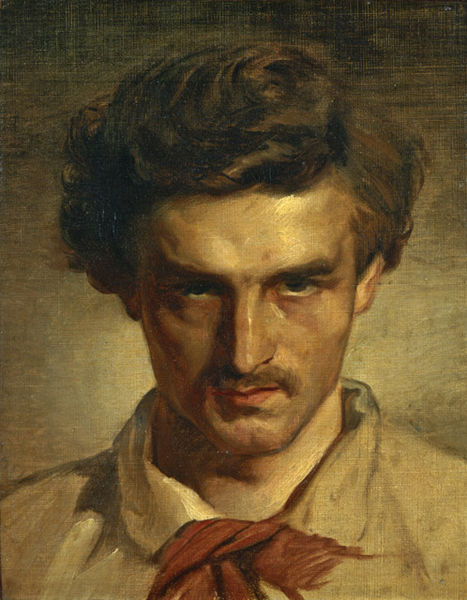
Titel: Jugendliches Selbstbildnis
Künstler: Anselm Feuerbach
Standort: Karlsruhe
Institution: Staatliche Kunsthalle Karlsruhe
Schlagwörter: dunkel, gemälde, kopf, mann, rubens, schatten, weiß, gelb, braun, frisur, haar, licht, mund, nase, ohr, profil, schwarz, stirn, blick, rot, schal, tuch, beige, malerei, schleife, bart, hemd, jung, schnurrbart, augen, böse, falten, gesicht, kragen, bildnis, hals, portrait, porträt, schauen, öl, pastos, haare, augenbrauen, brustbild, frontal, kinn, lippen, locken, nlick, ohren, scheitel, wangen, welle, wellen, halsband, warm, farbe, romantik, ölgemälde, angst, duktus, schnurbart, spitz, krawatte, ernst, seitenscheitel, streng, brauen, finster, halstuch, maler, gesenkt, junge, ölfarbe, augenbraue, schnauzer, selbstporträt, unten, knabe, lockig, selbstbildnis, leinwand, jüngling, selbstportrait, frontalansicht, dynamisch, feuerbach, entschlossenheit, drohung, rotes tuch, nahansicht, oberlippenbart, künstlerportrait, schief, direkt, drohen, tief, fies, delacroix, protrait, emotion, selbstproträt, kantig, kopf geneigt, starrer blick, gesenkter, adamsapfel, durchdringend, 1900, 1800, 1850, grantig, sybmolismus, braunes halstuch, selbstpoträt, durchdringender blick